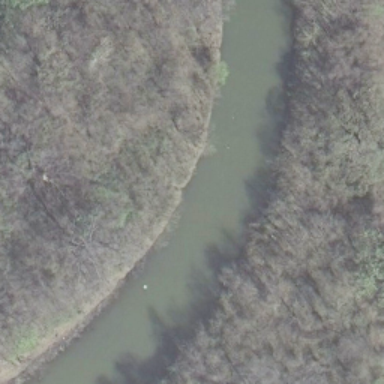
It is a river with dense forest on both banks of the river .